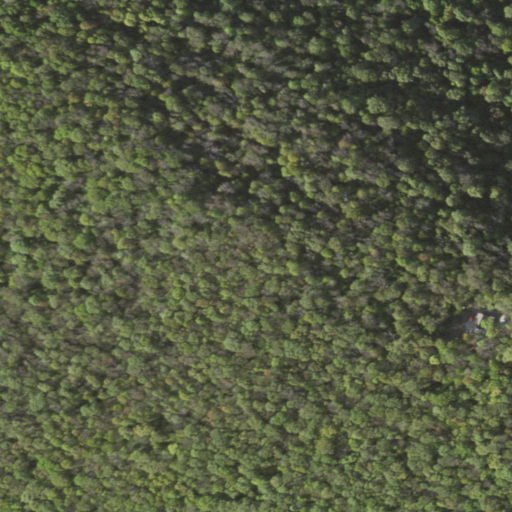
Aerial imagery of mountain in Pennsylvania named Birch Rock Hill containing only deciduous forest